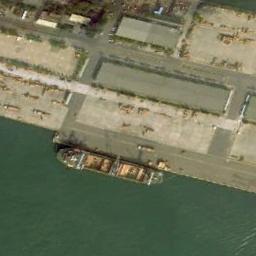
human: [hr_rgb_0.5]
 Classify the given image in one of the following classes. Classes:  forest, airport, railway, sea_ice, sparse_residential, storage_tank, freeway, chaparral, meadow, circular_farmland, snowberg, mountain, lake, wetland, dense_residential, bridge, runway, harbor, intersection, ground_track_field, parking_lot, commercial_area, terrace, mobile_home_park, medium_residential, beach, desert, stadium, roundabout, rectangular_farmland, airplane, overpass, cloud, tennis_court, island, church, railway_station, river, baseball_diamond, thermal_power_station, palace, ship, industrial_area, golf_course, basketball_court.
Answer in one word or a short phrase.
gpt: ship